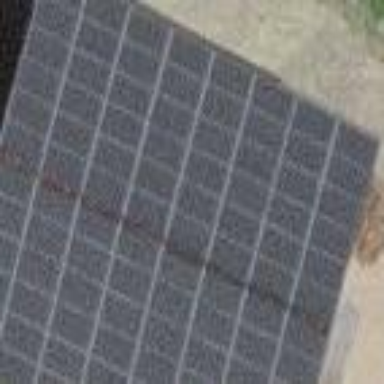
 consisting of solar photovoltaic panels."